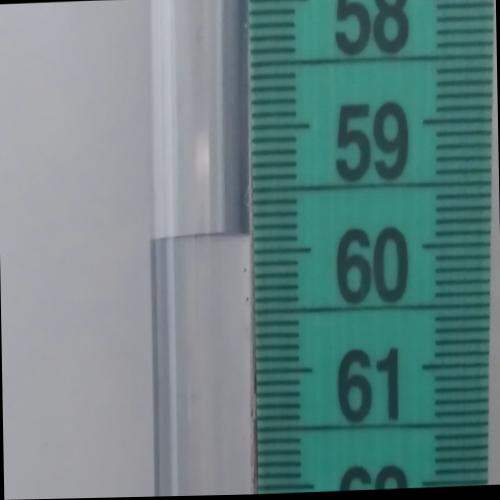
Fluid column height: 59.9 cm